Question: I want to generate graphs between variables (columns) that have a correlation above and below a certain point as well as having a pvalue < 0.01. The graphs would be ggplot2 (line or bar) graphs plotting the two columns (variables) that correlate.
Here is the gist of my approach so far, with some dummy data, I would love a pointer in where to go next.
'''
# Create some dummy data
df <- data.frame(sample(1:50), sample(1:50), sample(1:50), sample(1:50))
colnames(df) <- c("var1", "var2", "var3", "var4")
# Find correlations in the dummy data
df.cor <- cor(df)
# Make up some random pvalues for this example
x <- 0:1000
df.cor.pvals <- data.frame(sample(x/1000, 4), sample(x/1000, 4), sample(x/1000, 4), sample(x/1000,4))
colnames(df.cor.pvals) <- c("var1", "var2", "var3", "var4")
# Find the significant correlations
df.cor.extreme <- ((df.cor < -0.01 | df.cor > 0.01) & df.cor.pvals < 0.5)
# Ready data to for plotting
df$rownames <- rownames(df)
df.melt <- melt(df, id="rownames")
# I want to plot the combinations of variables that have a TRUE value
# in the df.cor.extreme matrix
'''
Below is hardcoded example if var1 and var2 had a value of TRUE. I assume this is where I need some sort of loop to generate multiple plots where varA and varB are correlated.
'''
ggplot(df.melt[(df.melt$variable=="var1" | df.melt$variable=="var2"),], aes(x=rownames, y=value, group=variable, colour=variable)) +
geom_line()
'''

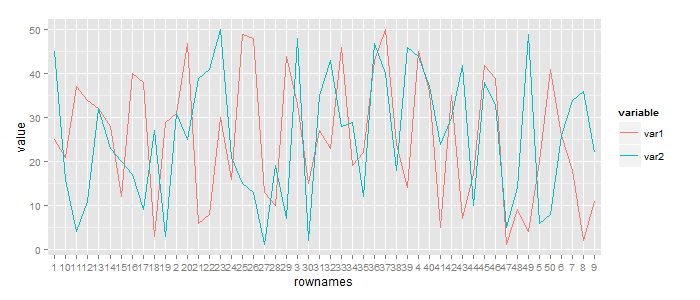
Answer: As said in the comment by @DrewSteen , p-avlue must be the same shape of cor.
Here I supply a function that compute p-value matrix( it should exist a build-in function, in stats package)
'''
pvalue.matrix <- function(x,...){
ncx <- ncol(x)
r <- matrix(0, nrow = ncx, ncol = ncx)
for (i in seq_len(ncx)) {
for (j in seq_len(i)) {
x2 <- x[, i]
y2 <- x[, j]
r[i, j] <- cor.test(x2,y2,...)$p.value
}
}
r <- r + t(r) - diag(diag(r))
rownames(r) <- colnames(x)
colnames(r) <- colnames(x)
r
}
'''
Then you use the vectorize version of | and & like this
'''
df.cor.sig <- (df.cor > 0.01 | df.cor < -0.01) & pvalue.matrix(df) < 0.5
'''
the plot is classic with geom_tile
'''
library(reshape2) ## melt
library(plyr) ## round_any
library(ggplot2)
dat <- expand.grid(var1=1:4, var2=1:4)
dat$value <- melt(df.cor.sig)$value
dat$labels <- paste(round_any(df.cor,0.01) ,'(', round_any(pvalue.matrix(df),0.01),')',sep='')
ggplot(dat, aes(x=var1,y=var2,label=labels))+
geom_tile(aes(fill = value),colour='white')+
geom_text()
'''

## Edit after OP clarification
'''
plots <- apply(dat,1,function(x){
plot.grob <- nullGrob()
if(length(grep(pattern='TRUE',x[3])) >0 ){
gg <- paste('var',c(x[1],x[2]),sep='')
p <- ggplot(subset(df.melt,variable %in% gg ),
aes(x=rownames, y=value, group=variable, colour=variable)) +
geom_line()
plot.grob <- ggplotGrob(p)
}
plot.grob
})
library(gridExtra)
do.call(grid.arrange, plots)
'''